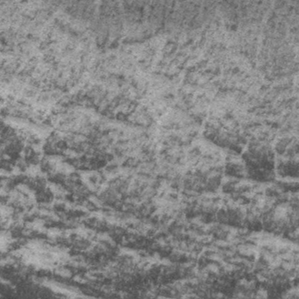
Label: frost